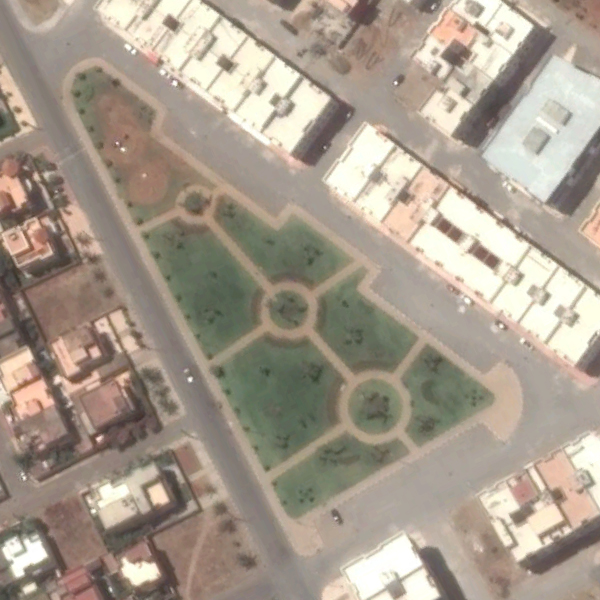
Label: Square